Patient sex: M
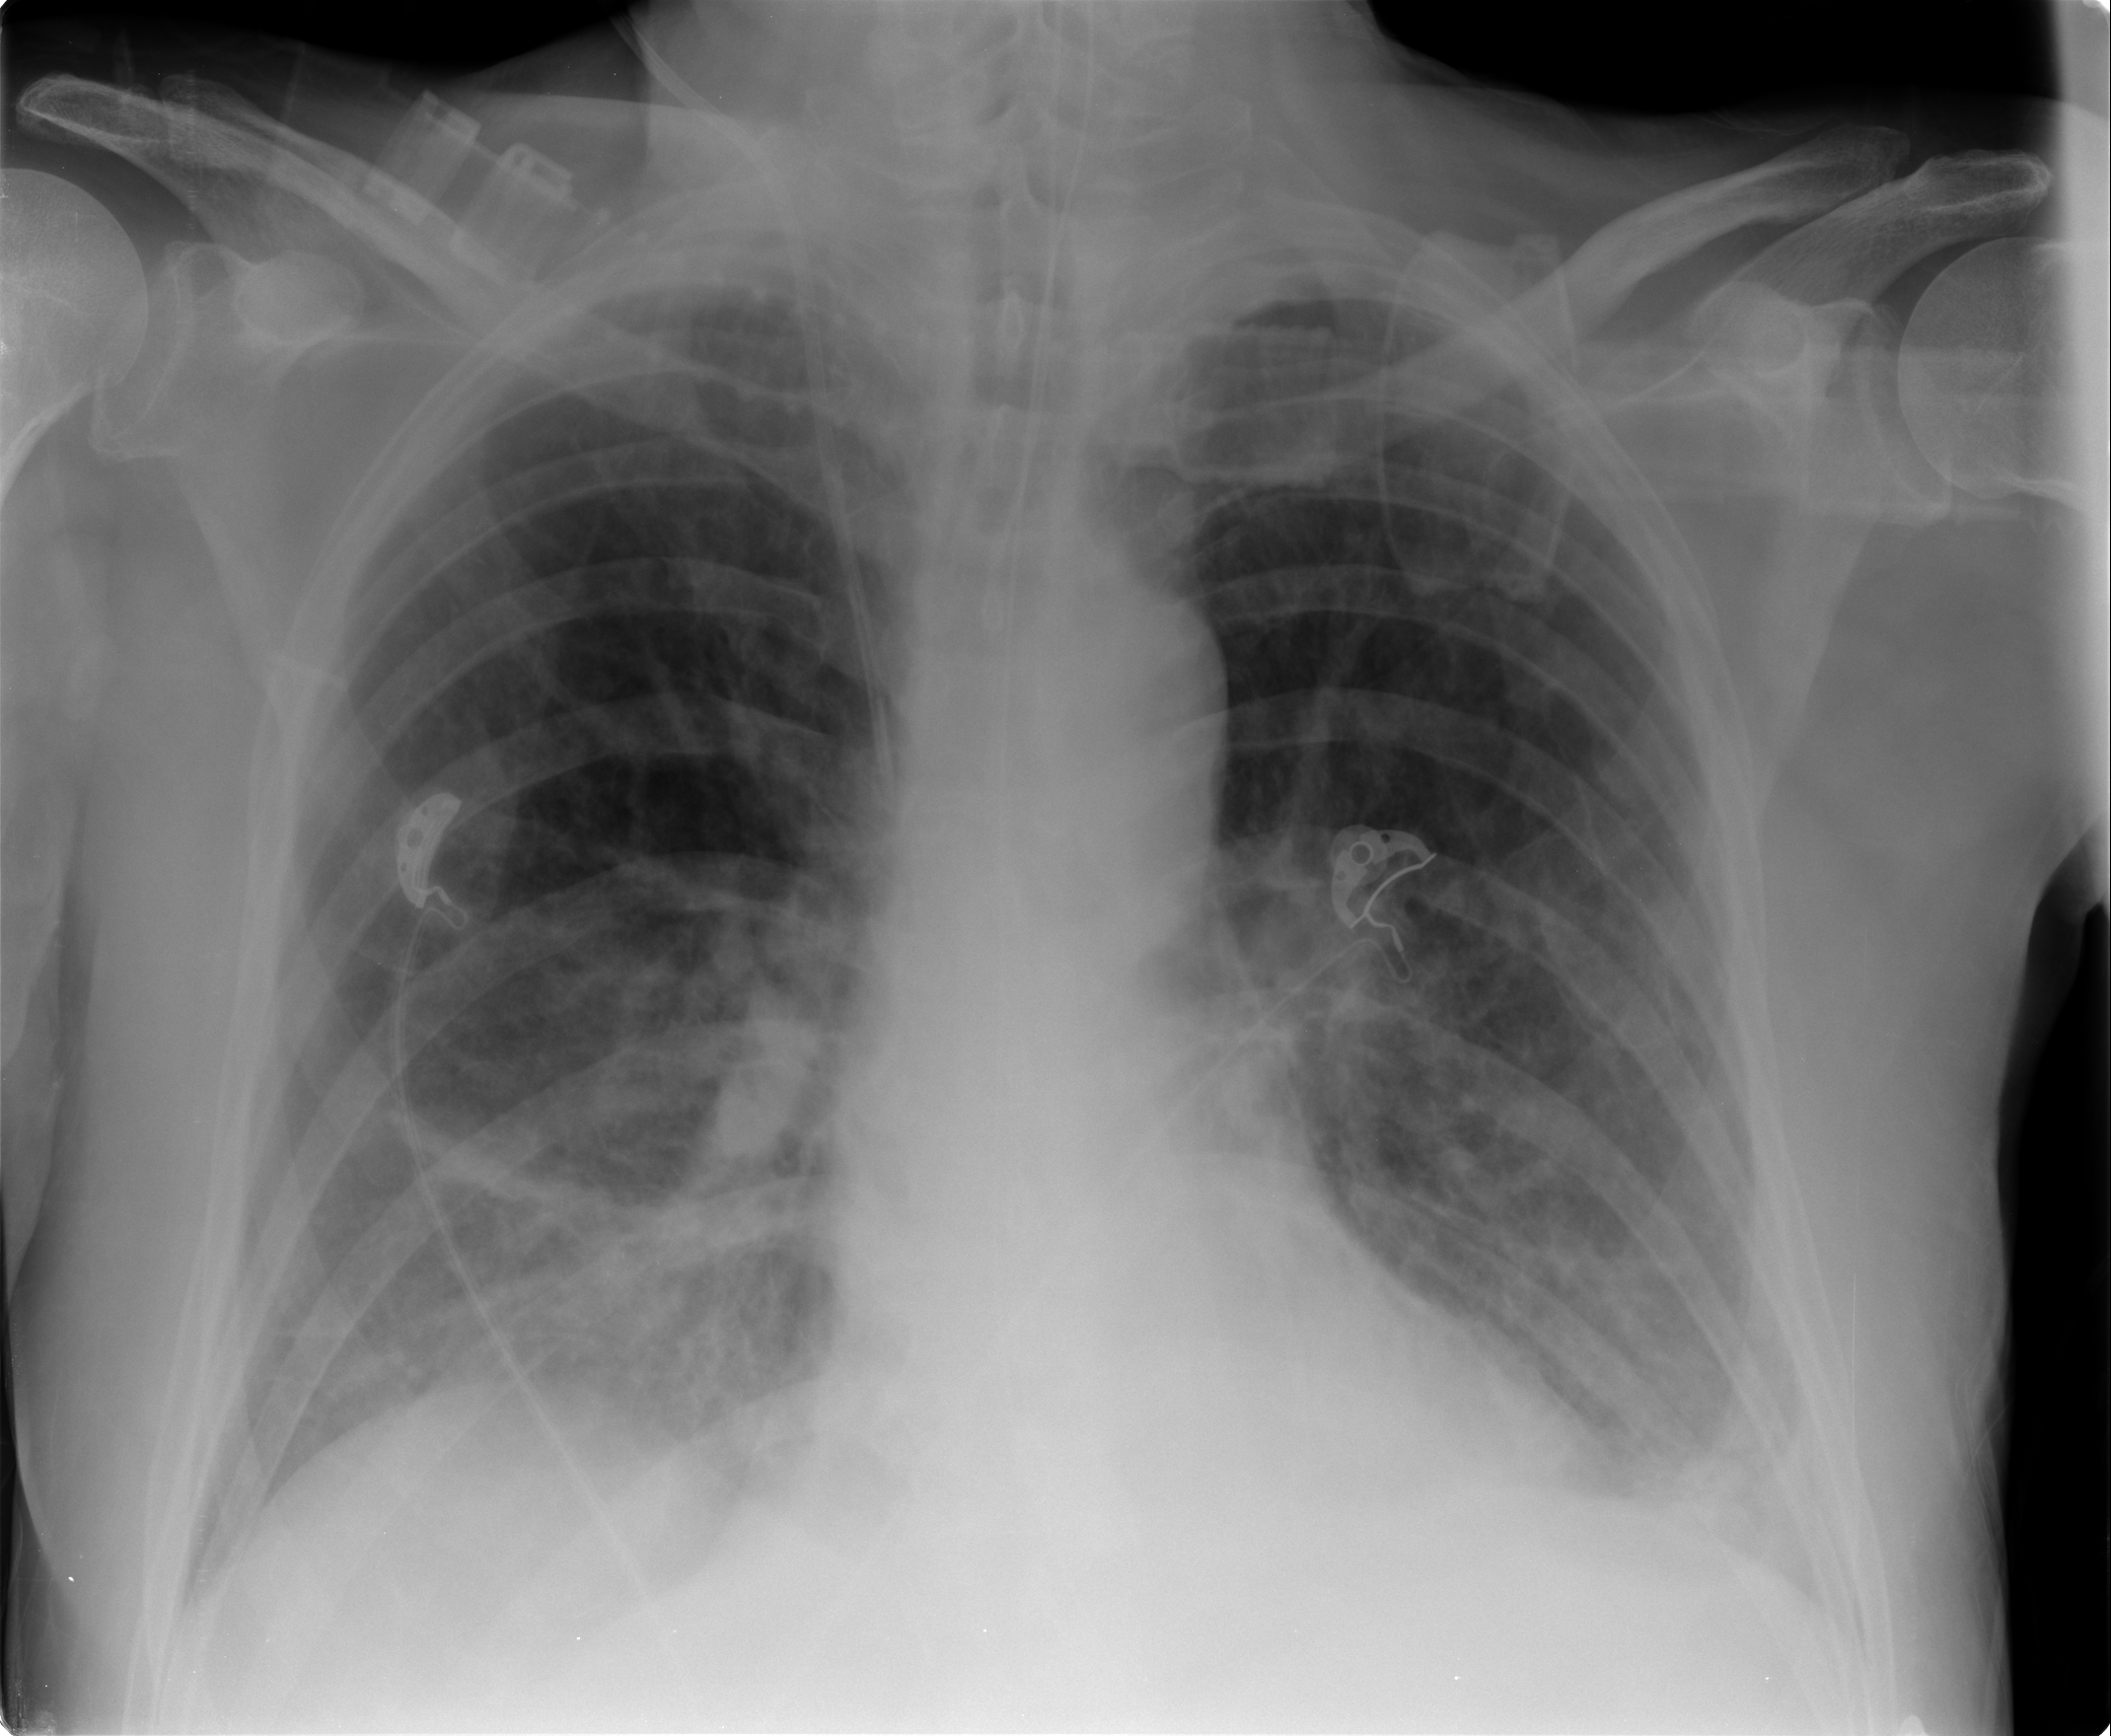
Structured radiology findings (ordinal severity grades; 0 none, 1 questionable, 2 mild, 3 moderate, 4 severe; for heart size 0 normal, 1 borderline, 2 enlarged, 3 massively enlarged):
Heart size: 0
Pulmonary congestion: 2
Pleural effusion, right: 0
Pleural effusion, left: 1
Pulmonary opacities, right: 3
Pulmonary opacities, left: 3
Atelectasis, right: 3
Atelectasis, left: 2